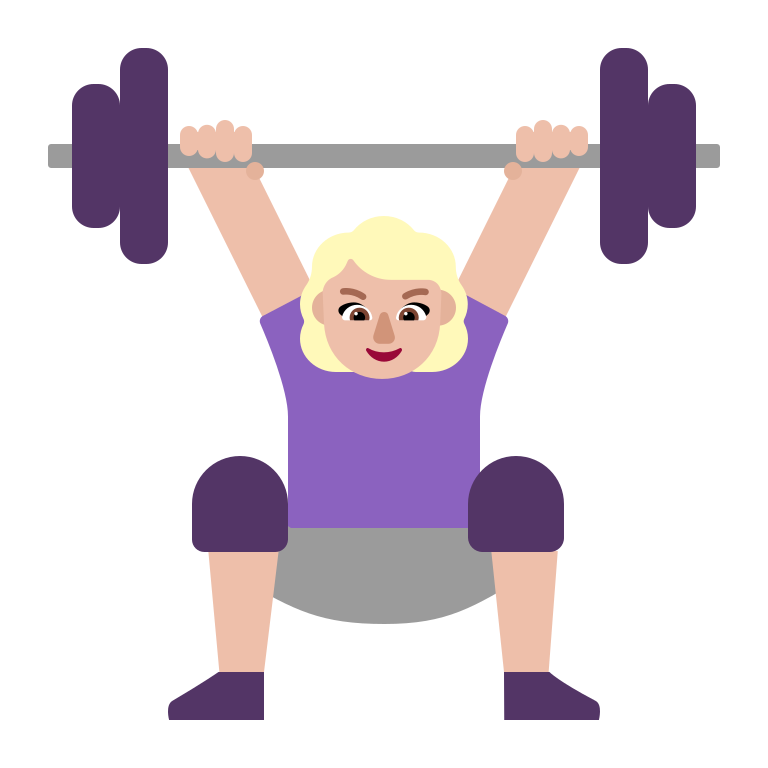
woman lifting weights flat  light